Question: I have a problem where I need to divide an AABB into a number of small AABBs. I need to find the minimum and maximum points in each of the smaller AABB.

If we take this cuboid as an example, we can see that is divided into 64 smaller cuboids. I need to calculate the minimum and maximum points of all of these smaller cuboids, where the number of cuboids (64) can be specified by the end user.
I have made a basic attempt with the following code:
'''
// Half the length of each side of the AABB.
float h = side * 0.5f;
// The length of each side of the inner AABBs.
float l = side / NUMBER_OF_PARTITIONS;
// Calculate the minimum point on the parent AABB.
Vector3 minPointAABB(
origin.getX() - h,
origin.getY() - h,
origin.getZ() - h
);
// Calculate all inner AABBs which completely fill the parent AABB.
for (int i = 0; i < NUMBER_OF_PARTITIONS; i++)
{
// This is not correct! Given a parent AABB of min (-10, 0, 0) and max (0, 10, 10) I need to
// calculate the following positions as minimum points of InnerAABB (with 8 inner AABBs).
// (-10, 0, 0), (-5, 0, 0), (-10, 5, 0), (-5, 5, 0), (-10, 0, 5), (-5, 0, 5),
// (-10, 5, 5), (-5, 5, 5)
Vector3 minInnerAABB(
minPointAABB.getX() + i * l,
minPointAABB.getY() + i * l,
minPointAABB.getZ() + i * l
);
// We can calculate the maximum point of the AABB from the minimum point
// by the summuation of each coordinate in the minimum point with the length of each side.
Vector3 maxInnerAABB(
minInnerAABB.getX() + l,
minInnerAABB.getY() + l,
minInnerAABB.getZ() + l
);
// Add the inner AABB points to a container for later use.
}
'''
Many thanks!
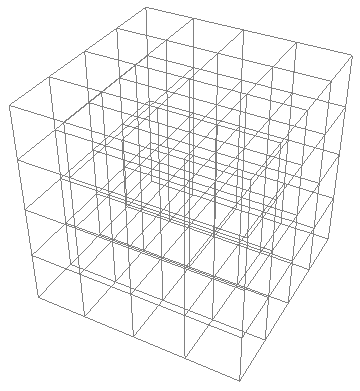
Answer: I assume that your problem is that you don't get enough sub-boxes. The number of partitions refers to partitions per dimension, right? So 2 partitions yield 8 sub-boxes, 3 partitions yield 27 sub-boxes and so on.
Then you must have three nested loops, one for each dimension:
'''
for (int k = 0; k < NUMBER_OF_PARTITIONS; k++)
for (int j = 0; j < NUMBER_OF_PARTITIONS; j++)
for (int i = 0; i < NUMBER_OF_PARTITIONS; i++)
{
Vector3 minInnerAABB(
minPointAABB.getX() + i * l,
minPointAABB.getY() + j * l,
minPointAABB.getZ() + k * l
);
Vector3 maxInnerAABB(
minInnerAABB.getX() + l,
minInnerAABB.getY() + l,
minInnerAABB.getZ() + l
);
// Add the inner AABB points to a container for later use.
}
}
}
'''
Alternatively, you can have one huge loop over the cube of your partitios and sort out the indices by division and remainder operations inside the loop, which is a bit messy for three dimensions.
It might also be a good idea to make the code more general by calculating three independent sub-box lengths for each dimension based on the side lengths of the original box.